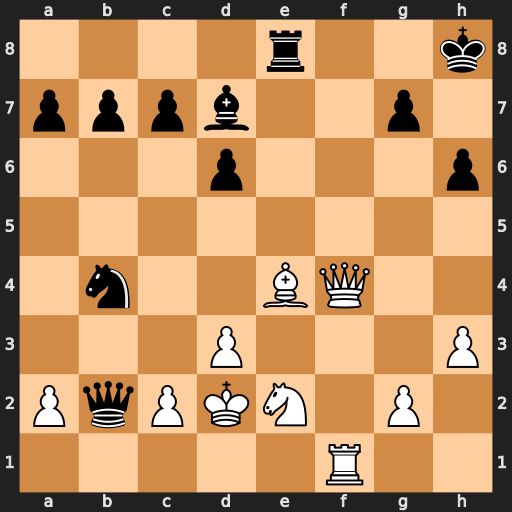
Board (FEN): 4r2k/pppb2p1/3p3p/8/1n2BQ2/3P3P/PqPKN1P1/5R2
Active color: w
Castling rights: -
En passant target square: -
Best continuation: Qf8+ Rxf8 Rxf8#